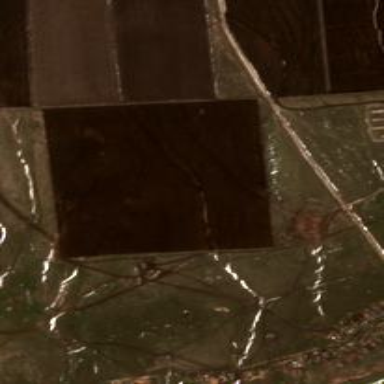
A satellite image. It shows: View of farmland.